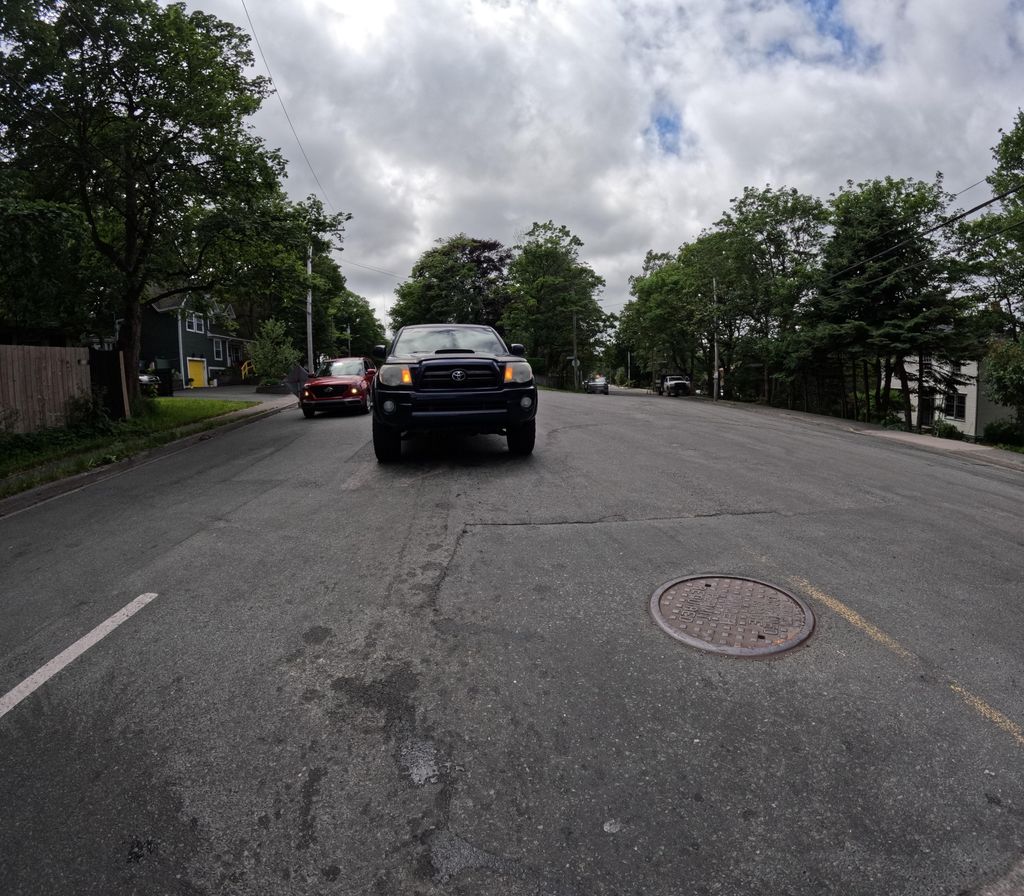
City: st_johns